【题型】解答题　【知识点】解析几何　【难度】medium
已知点 $F_1$ 和 $F_2$ 是双曲线 $C:\frac{x^2}{a^2}-y^2=1\ (a>0)$ 的左、右焦点。

(1) 若 $y=x$ 是双曲线 $C$ 的一条渐近线，求 $C$ 的离心率；

(2) 当 $a=\sqrt{2}$ 时，若双曲线 $C$ 上存在一点 $P$ 满足 $|PF_1|+|PF_2|=4$，求 $\triangle PF_1F_2$ 的面积；

(3) 若在双曲线上存在两点 $A$ 和 $B$，点 $A$ 在第一象限，点 $B$ 在第二象限，使得四边形 $F_1BAF_2$ 的面积为 $2\sqrt{a^2+1}$，且存在实数 $\lambda$ 使 $\overrightarrow{F_2A}=\lambda\overrightarrow{F_2B}$，求实数 $a$ 的取值范围。
【解答】
【详解】
(1) 若$y=x$是双曲线$C$的一条渐近线，则$\dfrac{1}{a}=1$，可得$a=1$。
此时，双曲线$C$的离心率为$e=\dfrac{c}{a}=\dfrac{\sqrt{a^2+b^2}}{a}=\sqrt{2}$。

(2) 若$a=\sqrt{2}$，不妨设点$P$位于第一象限，且$c=\sqrt{a^2+b^2}=\sqrt{3}$，则$|F_1F_2|=2c=2\sqrt{3}$。
由双曲线的定义可得$|PF_1|-|PF_2|=2\sqrt{2}$，
又因为$|PF_1|+|PF_2|=4$，则$|PF_1|=2+\sqrt{2}$，$|PF_2|=2-\sqrt{2}$。

所以，$|PF_1|^2+|PF_2|^2=(2+\sqrt{2})^2+(2-\sqrt{2})^2=12=|F_1F_2|^2$，
所以，$\angle F_1PF_2=90^\circ$。

故$S_{\triangle PF_1F_2}=\dfrac{1}{2}|PF_1|\cdot|PF_2|=\dfrac{1}{2}\times(2+\sqrt{2})\times(2-\sqrt{2})=1$。

(3) 取点$B$关于原点$O$的对称点$E$，由双曲线的对称性可知，点$E$在双曲线上。
连接$BF_2$、$EF_1$。

则$O$为$BE$、$F_1F_2$的中点，所以，四边形$BF_1EF_2$为平行四边形，所以，$\overrightarrow{F_1B}=\overrightarrow{EF_2}$。
又因为$\overrightarrow{F_2A}=\lambda\overrightarrow{F_1B}$，则$\overrightarrow{F_2A}=\lambda\overrightarrow{EF_2}$，即$A$、$F_2$、$E$三点共线。

易知，直线$AE$不与$x$轴重合，设直线$AE$的方程为$x=my+c$。

设点$A(x_1, y_1)$、$E(x_2, y_2)$。

因为$S_{\text{四边形}F_1BAF_2}=S_{\triangle ABF_1}+S_{\triangle AAF_2}=S_{\triangle EBF_1}+S_{\triangle EAF_2}=S_{\text{平行四边形}BF_1EF_2}=2S_{\triangle EF_1F_2}=2a^2+1=2c$，
所以，$S_{\triangle EF_1F_2}=\dfrac{1}{2}|OF_1|\cdot|y_1-y_2|=\dfrac{1}{2}c\cdot|y_1-y_2|$，则$|y_1-y_2|=2$。

联立$\begin{cases} x=my+c \\ \dfrac{x^2}{a^2}-y^2=1 \end{cases}$可得$(m^2-a^2)y^2+2mcy+1=0$。

由题意可得
\[
\begin{cases}
m^2-a^2 \neq 0 \\
\Delta=4m^2c^2-4(m^2-a^2)>0 \\
y_1y_2=\dfrac{1}{m^2-a^2}<0
\end{cases}
\]
，可得$-a<m<a$。

由韦达定理可得$y_1+y_2=-\dfrac{2mc}{m^2-a^2}$，$y_1y_2=\dfrac{1}{m^2-a^2}$。

所以，
\[
|y_1-y_2|^2=(y_1+y_2)^2-4y_1y_2=\left(-\dfrac{2mc}{m^2-a^2}\right)^2-\dfrac{4}{m^2-a^2}=\dfrac{4m^2c^2-4(m^2-a^2)}{(m^2-a^2)^2}=4,
\]

整理可得$m^4-3a^2m^2+a^4-a^2=0$。

令$t=m^2$，则$0 \leq t < a^2$，则关于$t$的二次方程$t^2-3a^2t+a^4-a^2=0$在$[0, a^2)$上有解。

设$f(t)=t^2-3a^2t+a^4-a^2$，则二次函数$f(t)$在$[0, a^2)$上单调递减。

所以，
\[
\begin{cases}
f(0)=a^4-a^2 \geq 0 \\
f(a^2)=-a^4-a^2 < 0 \\
a>0
\end{cases}
\]
，解得$a \geq 1$。

因此，$a$的取值范围是$[1, +\infty)$。
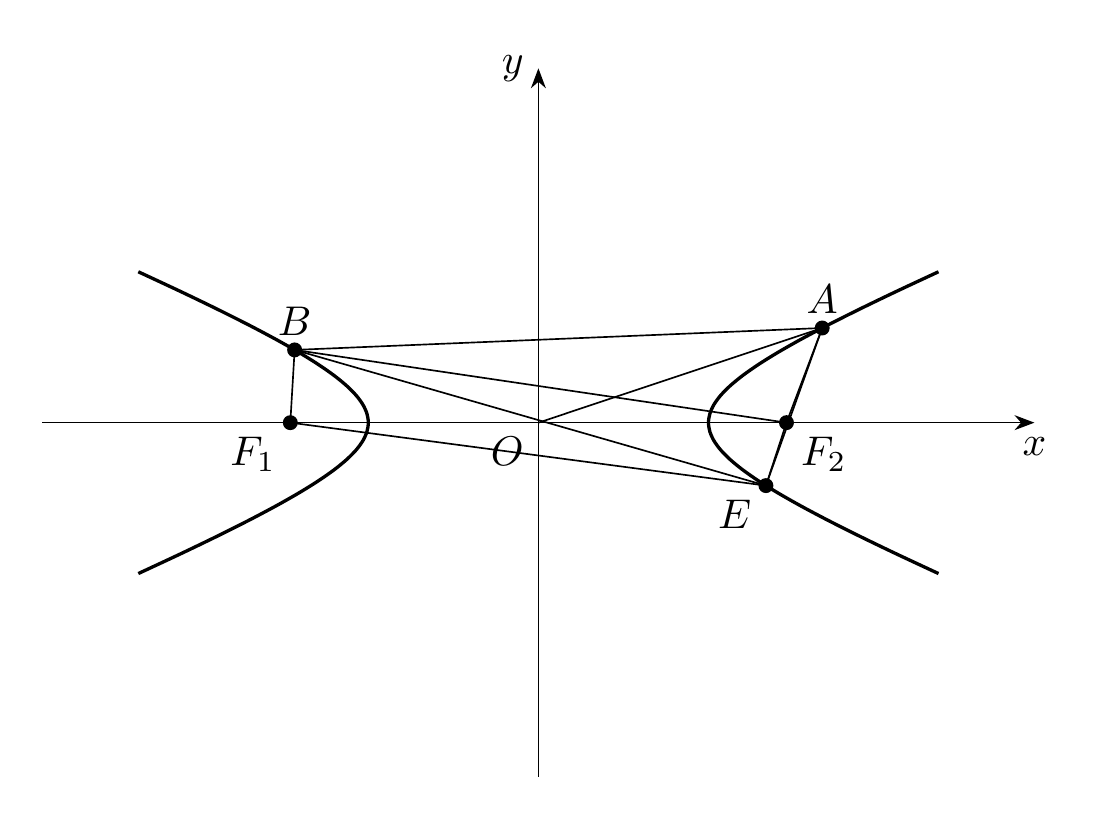